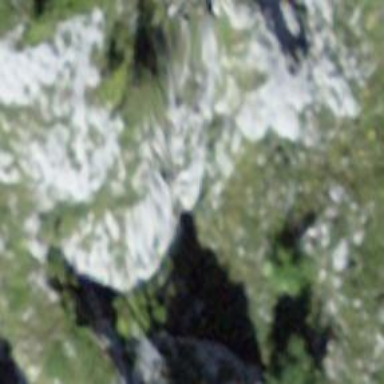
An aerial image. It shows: Cliff in nature.